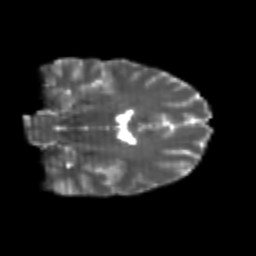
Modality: T2w
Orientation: coronal
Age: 25
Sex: female
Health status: healthy
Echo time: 0.074 s